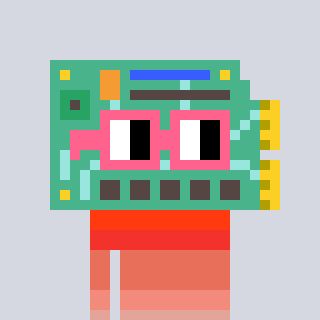
a pixel art character with square pink glasses, a chipboard-shaped head and a gold-colored body on a cool background